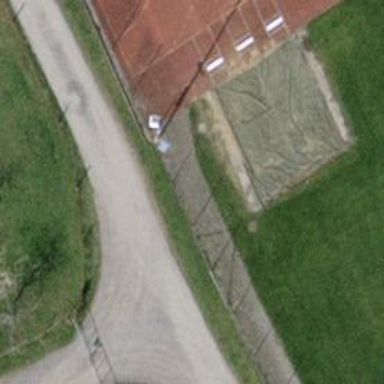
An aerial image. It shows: Chain link fence is in the scene.